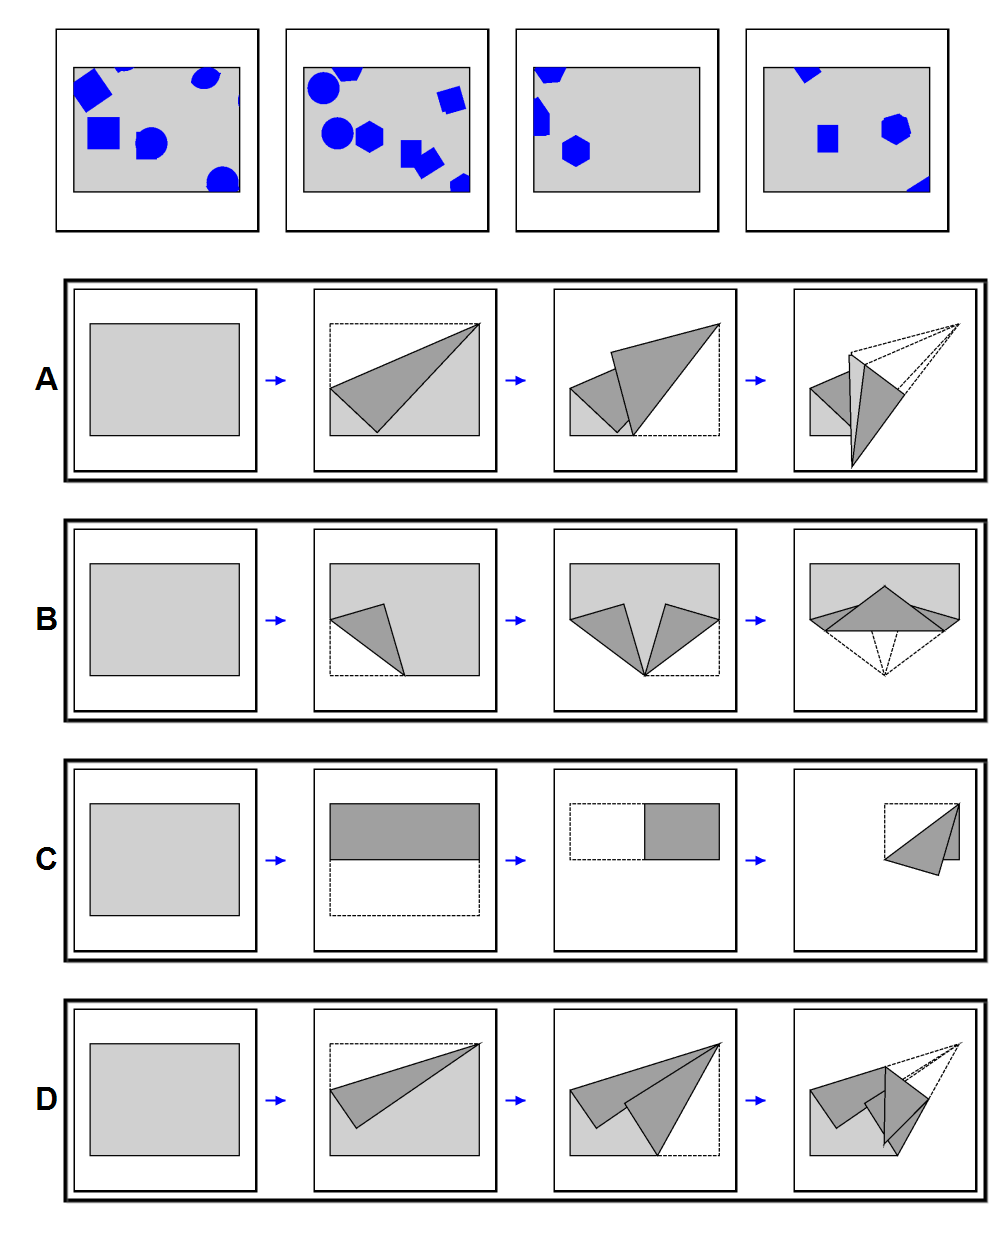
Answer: D